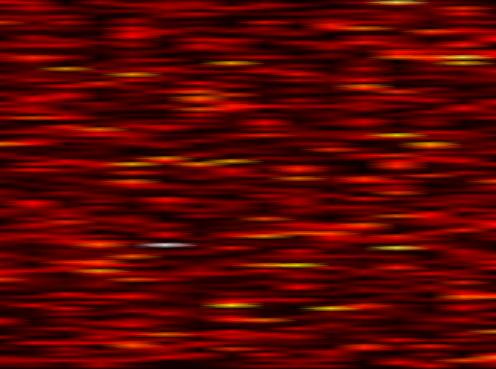
Label: OFDM